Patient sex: M
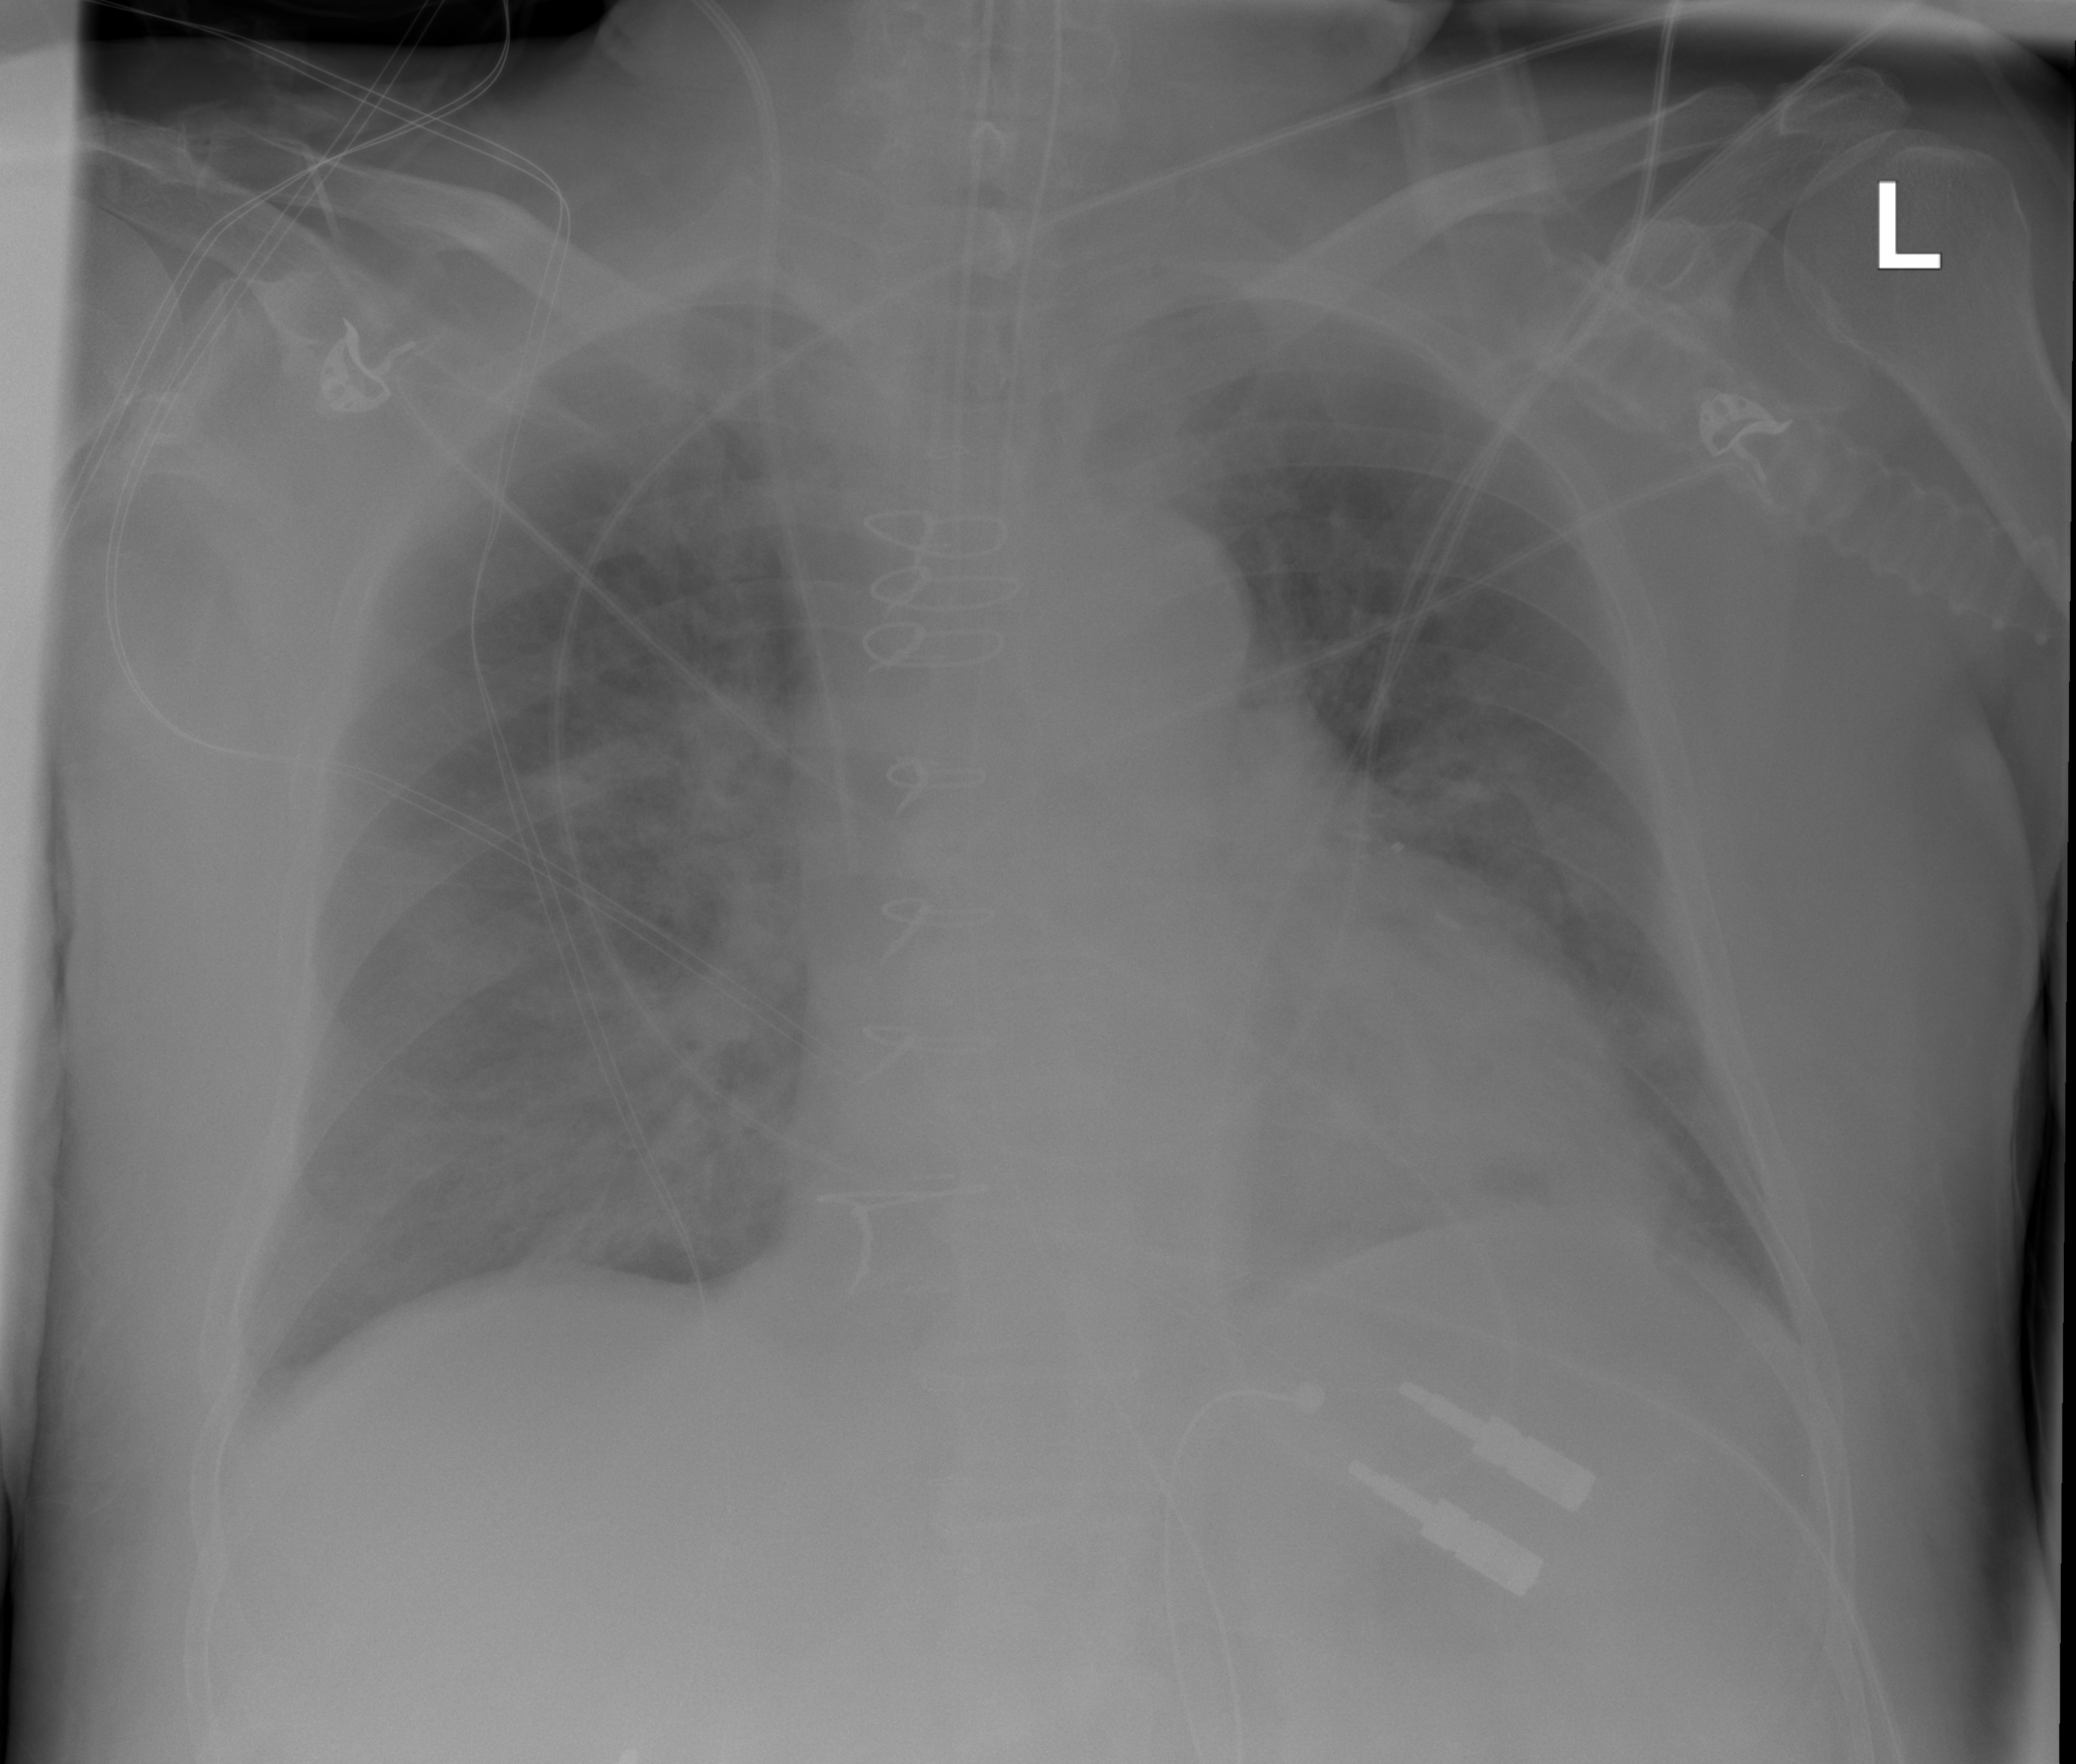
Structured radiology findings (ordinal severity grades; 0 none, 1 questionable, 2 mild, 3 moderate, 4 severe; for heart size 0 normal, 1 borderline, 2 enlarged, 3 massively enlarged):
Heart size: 2
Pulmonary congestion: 2
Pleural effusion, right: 0
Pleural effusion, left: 0
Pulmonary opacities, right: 2
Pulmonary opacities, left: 2
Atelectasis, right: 0
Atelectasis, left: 2